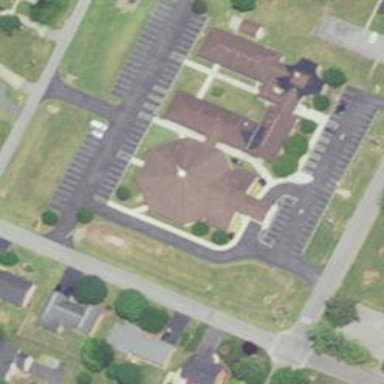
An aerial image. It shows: Building that serves as place of worship.